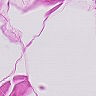
Metastatic tissue present: no